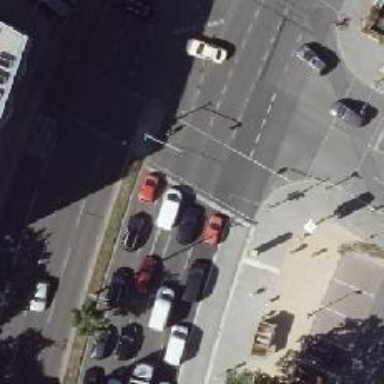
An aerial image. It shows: Road with traffic signals.